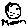
Label: moon